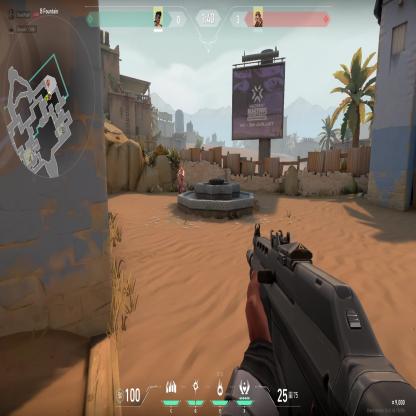
Label: enemy